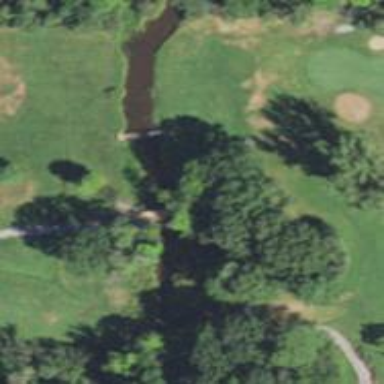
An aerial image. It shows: Service road with bridge used as golf cart path.